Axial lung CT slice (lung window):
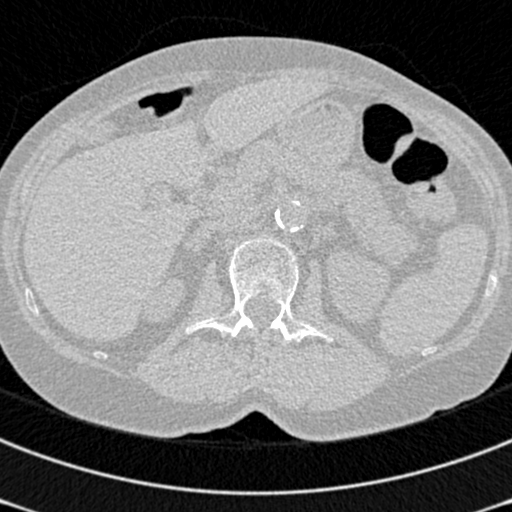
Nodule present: no